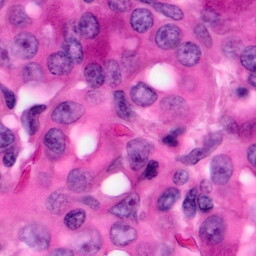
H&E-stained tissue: Pancreatic